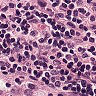
Metastatic tissue present: no